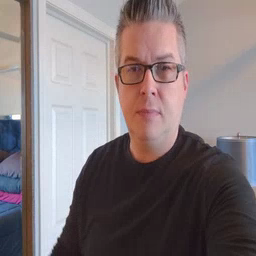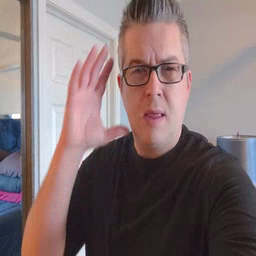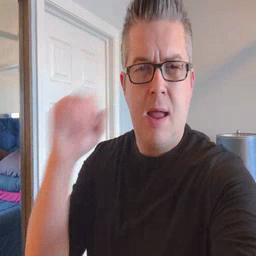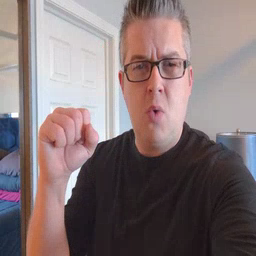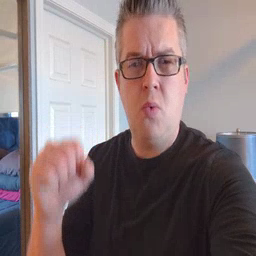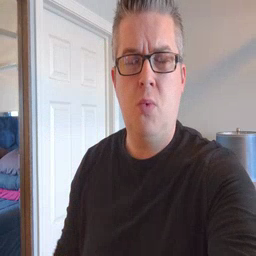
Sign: loud